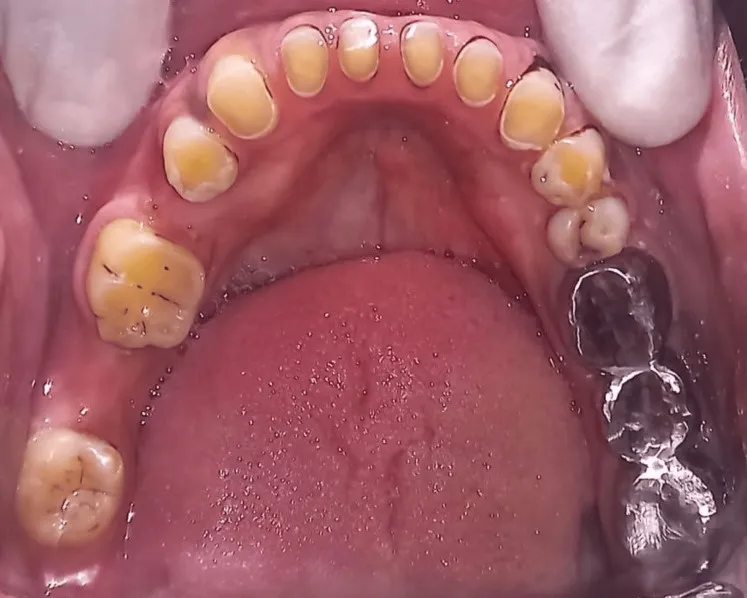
Image depicting the pier abutment.
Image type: radiology (ct)